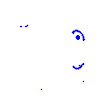
Particle: kaon